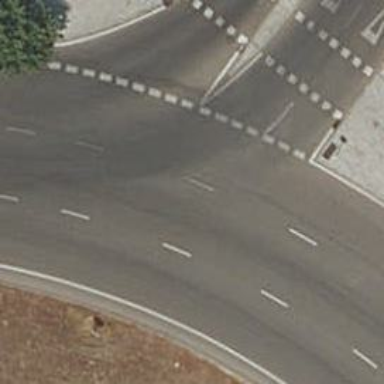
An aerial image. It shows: Road with "give way" sign.